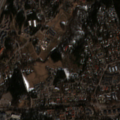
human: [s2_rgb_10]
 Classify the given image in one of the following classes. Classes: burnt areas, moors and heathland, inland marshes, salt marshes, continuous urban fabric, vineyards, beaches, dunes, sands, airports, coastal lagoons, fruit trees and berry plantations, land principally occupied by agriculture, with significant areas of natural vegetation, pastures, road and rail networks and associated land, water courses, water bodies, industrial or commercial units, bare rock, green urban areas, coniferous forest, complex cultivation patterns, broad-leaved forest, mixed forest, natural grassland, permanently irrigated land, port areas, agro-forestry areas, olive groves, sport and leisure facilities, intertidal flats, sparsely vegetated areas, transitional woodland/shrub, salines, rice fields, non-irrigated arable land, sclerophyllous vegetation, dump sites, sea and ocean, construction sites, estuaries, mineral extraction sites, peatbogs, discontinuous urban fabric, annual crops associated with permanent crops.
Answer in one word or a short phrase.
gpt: discontinuous urban fabric, industrial or commercial units, land principally occupied by agriculture, with significant areas of natural vegetation, coniferous forest